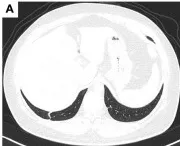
2023-4-13: The original right lower lobe of lung metastatic tumor disappeared.
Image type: radiology (ct)